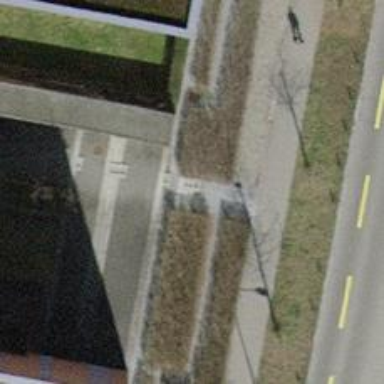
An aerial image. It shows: Concrete steps with ramp.